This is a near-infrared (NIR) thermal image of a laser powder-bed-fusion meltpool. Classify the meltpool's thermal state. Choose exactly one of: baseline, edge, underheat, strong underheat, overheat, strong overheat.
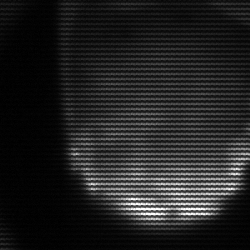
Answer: edge